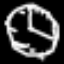
Label: clock